Question: How can I click button "View profile" on this page.
when I want to copy XPath of "View profile" button, the button disappeares.
<URL>
[]
<URL>
This is my code. Reads email and password from config.txt file.
Goes to linkedin site, then goes to Sales Navigator
'''
import os, random, sys, time
from selenium import webdriver
from selenium.webdriver.common.keys import Keys
from bs4 import BeautifulSoup
browser = webdriver.Chrome('driver/chromedriver')
browser.get('https://www.linkedin.com/uas/login')
file = open('config.txt')
lines = file.readlines()
username = lines[0]
password = lines[1]
elementID = browser.find_element_by_id('username')
elementID.send_keys(username)
elementID = browser.find_element_by_id('password')
elementID.send_keys(password)
visitingSalesNavID = '/sales/homepage/'
fullLink = 'https://www.linkedin.com' + visitingSalesNavID
browser.get(fullLink)
time.sleep(4)
SavedSearchesID = '/sales/search/saved-searches/people'
fullLink = 'https://www.linkedin.com' + SavedSearchesID
browser.get(fullLink)
time.sleep(4)
SavedSearchID = '/sales/search/people?savedSearchId=515913166'
fullLink = 'https://www.linkedin.com' + SavedSearchID
browser.get(fullLink)
time.sleep(4)
browser.find_element_by_xpath('/html[1]/body[1]/div[5]/main[1]/div[1]/div[1]/section[1]/div[1]/ol[1]/li[1]/div[2]/div[1]/div[1]/div[1]/article[1]/section[1]/div[2]/ul[1]/li[1]/div[1]/div[2]/div[1]/div[1]/button[1]/li-icon[1]/*').click()
'''
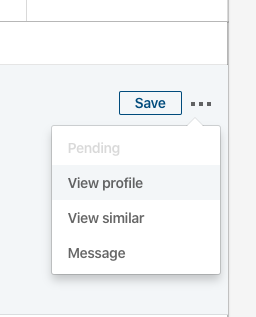
Answer: You have to freeze the DOM:
1) Open the dev console ('F12' key)
2) Select 'sources' tab
3) click 'F8' to freeze the DOM
Then do whatever you do with that